Question: I have a custom dropdown box in 'mootools' slider as per below image. This slider contains three div, that auto rotate in vertically one by one. Slider's and custom dropdown's javascript and css described below. My problem is that, when I put dropdown into slider div that hide behind slider div as per below image. According requirement, I can't changed dropdown position and not increase slider height, then how to display dropdown list items on top off slider. Any suggestion will be appreciated.

Now you can see above image Per Unit Cost drop down list is hiding behind slider container.
Slider 'mootools'
<URL>
<URL>
<URL>
'''
<script type="text/javascript">
var _lofmain = $('lofslidecontent45');
var _lofscmain = _lofmain.getElement('.lof-main-wapper');
var _lofnavigator = _lofmain.getElement('.lof-navigator-outer .lof-navigator');
var object = new LofFlashContent(_lofscmain,
_lofnavigator,
_lofmain.getElement('.lof-navigator-outer'),
{ fxObject: { transition: Fx.Transitions.Quad.easeInOut, duration: 800 },
interval: 3000,
direction: 'vrdown'
});
object.start(true, _lofmain.getElement('.preload'));
var isCustom = "@(ViewBag.IsCustom)";
if (isCustom == "True") {
object.callMyEvent(2, true); // call my custom event
object.setNavActive(2);
}
'''
Slider CSS
'''
/* CSS Document */
.lof-slidecontent
{
margin-left: 0px;
position: relative;
overflow: hidden;
width: 1200px;
height: 486px;
}
.lof-slidecontent .preload
{
height: 100%;
width: 100%;
background: #FFF;
position: absolute;
top: 0;
left: 0;
z-index: 10;
color: #FFF;
text-align: center;
}
.lof-slidecontent .preload div
{
height: 100%;
width: 100%; /*background: transparent url(../Images/MyImages/Icons/load-indicator.gif) no-repeat scroll 50% 50%;*/
}
/* main flash */
.lof-main-wapper
{
margin-right: auto;
overflow: hidden; /*background: transparent url(../Images/MyImages/Icons/load-indicator.gif) no-repeat scroll 50% 50%;*/
padding: 0px;
height: 488px;
width: 1014px;
position: relative;
overflow: hidden;
}
.lof-main-wapper .lof-main-item
{
padding: 0px;
margin: 0px;
height: 488px;
width: 100%;
position: absolute;
}
.lof-main-wapper .lof-main-item img
{
padding: 0px;
width: 100%;
}
.lof-main-item-desc
{
z-index: 100px;
position: absolute;
top: 150px;
left: 50px;
width: 400px;
background: url(../images/transparent_bg.png); /* filter:0.7(opacity:60) */
}
.lof-main-item-desc p
{
color: #FFF;
margin: 0 8px;
padding: 8px 0;
}
.lof-main-item-desc h3 a
{
color: #FFF;
margin: 0;
font-size: 140%;
padding: 20px 8px 2px;
font-family: "Trebuchet MS" ,Trebuchet,Arial,Verdana,sans-serif;
}
/* item navigator */
ul.lof-navigator
{
top: 0px;
padding: 0px;
margin: 0px;
position: absolute;
width: 100%;
overflow: hidden;
}
ul.lof-navigator li
{
cursor: hand;
cursor: pointer;
list-style: none;
width: 100%;
padding: 0px;
margin: 0px;
}
.lof-navigator-outer
{
position: absolute;
right: 0;
top: 0px;
z-index: 100;
height: 488px;
width: 204px;
padding: 0px;
margin: 0px;
float: left;
}
.lof-navigator li.active
{
background: url(../../Images/MyImages/Icons/arrow-bg2.png) no-repeat;
background-color: #d21c1c;
color: #FFF;
}
.lof-navigator li:hover
{
}
.lof-navigator li div
{
text-align: center;
height: 162px;
position: relative;
margin-left: 0px;
padding-left: 0px;
background-color: #FFFFFF;
}
.lof-navigator li.active div
{
}
.lof-next
{
position: absolute;
top: 0;
height: 30px;
background: #F9F9F9;
display: block;
width: 100%;
}
.lof-previous
{
position: absolute;
bottom: 0;
height: 30px;
background: #F9F9F9;
display: block;
width: 100%;
}
.lof-navigator-MycontentHeader
{
font-family: Caecilia LT Std;
font-size: 26px;
color: #d21c1c;
}
li.active .lof-navigator-MycontentHeader
{
color: #FFF;
}
.lof-navigator-MycontentFooter
{
font-family: TradeGothic, Arial;
font-style: oblique;
font-size: 13px;
color: Black;
}
li.active .lof-navigator-MycontentFooter
{
color: #FFF;
}
'''
Drop down
<URL>
Thanks in advance!
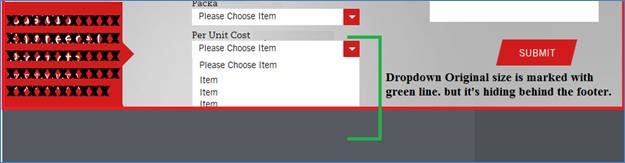
Answer: Can you put the slider in an iframe? There might be a more sophisticated remedy, but that always works.